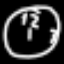
Label: clock